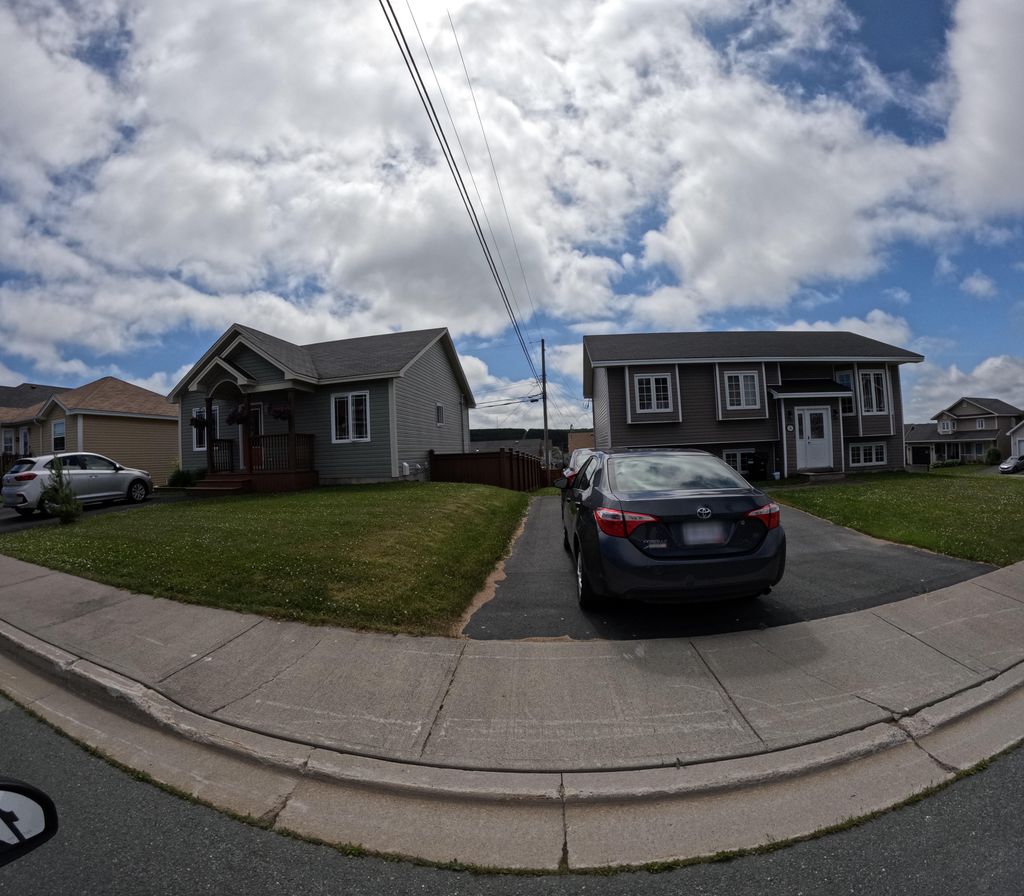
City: st_johns